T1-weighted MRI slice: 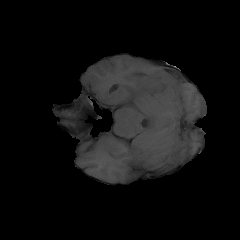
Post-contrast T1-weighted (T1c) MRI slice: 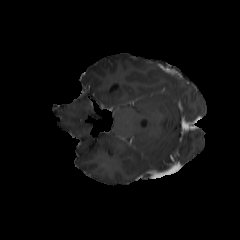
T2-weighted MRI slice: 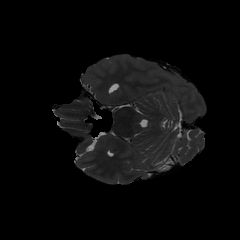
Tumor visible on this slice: no